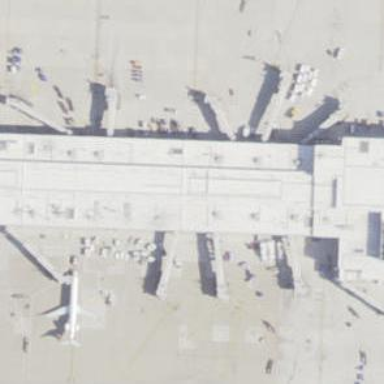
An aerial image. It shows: Airport gate.